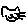
Label: cat